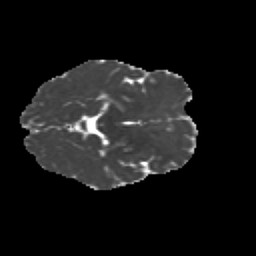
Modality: MD
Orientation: axial
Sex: female
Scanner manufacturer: siemens
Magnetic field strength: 3 T
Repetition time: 5 s
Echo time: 0.071 s